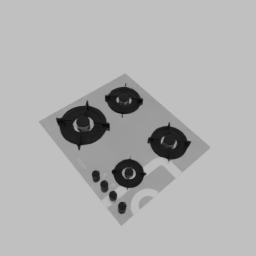
Label: appliances